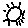
Label: sun